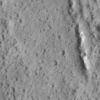
Label: not_dusty